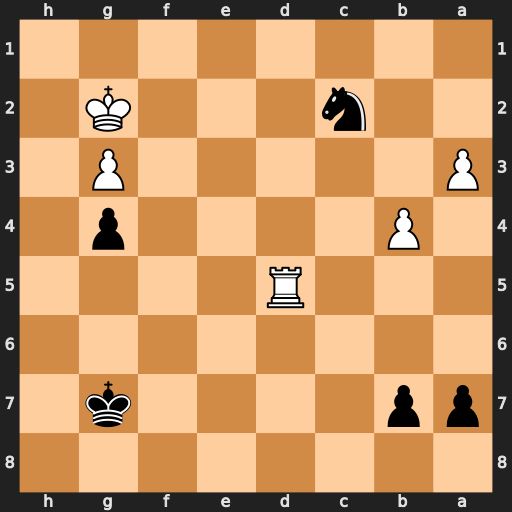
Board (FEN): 8/pp4k1/8/3R4/1P4p1/P5P1/2n3K1/8
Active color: b
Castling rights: -
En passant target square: -
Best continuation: Ne3+ Kf2 Nxd5